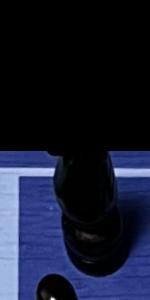
Label: Knight_Black